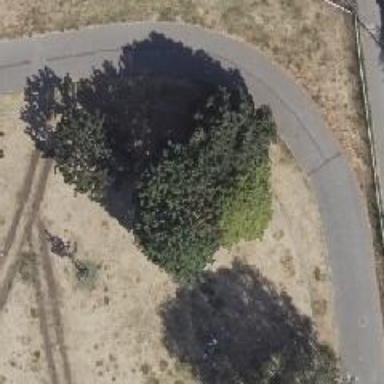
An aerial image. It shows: Broadleaved deciduous tree located in park.